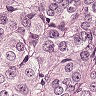
Metastatic tissue present: yes